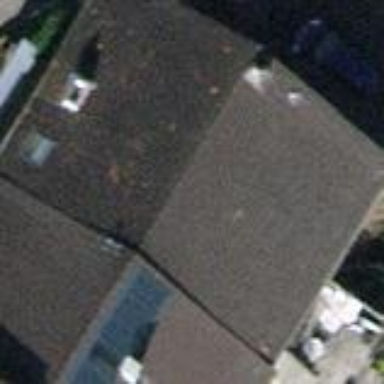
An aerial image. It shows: Gabled roof house.